Interaction volume radius: 10 \u00c5
Interaction volume height: 40 \u00c5
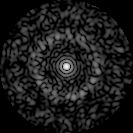
Disorder parameter: 0.8294